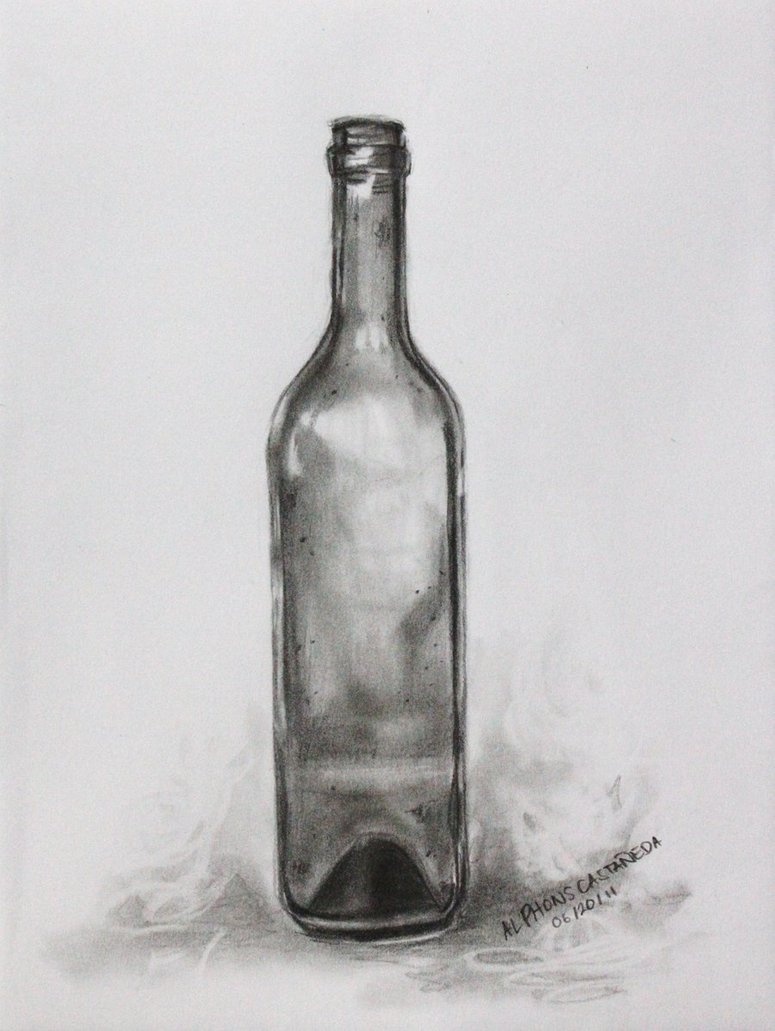
Label: wine bottle